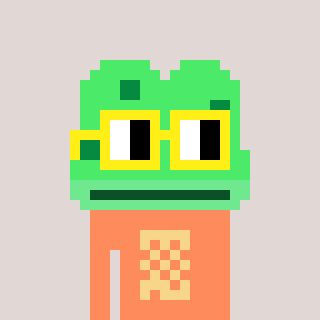
a pixel art character with square yellow glasses, a frog-shaped head and a peachy-colored body on a warm background